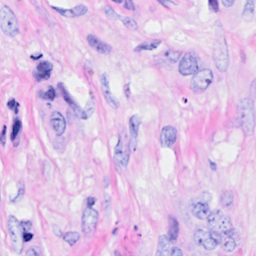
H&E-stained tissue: Breast